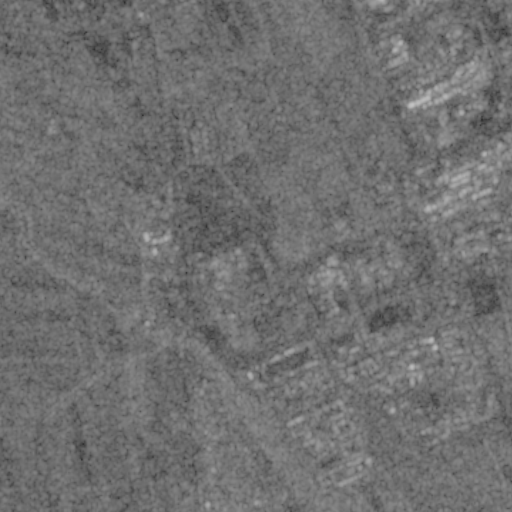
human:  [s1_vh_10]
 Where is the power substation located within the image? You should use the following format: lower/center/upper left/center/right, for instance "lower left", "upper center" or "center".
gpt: The power substation is located in the lower right of the image.
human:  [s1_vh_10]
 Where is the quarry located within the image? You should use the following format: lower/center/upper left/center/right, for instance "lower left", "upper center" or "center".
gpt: The quarry is located in the center right of the image.
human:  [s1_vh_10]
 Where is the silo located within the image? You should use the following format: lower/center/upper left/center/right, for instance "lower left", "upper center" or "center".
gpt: The silo is located in the lower right of the image.
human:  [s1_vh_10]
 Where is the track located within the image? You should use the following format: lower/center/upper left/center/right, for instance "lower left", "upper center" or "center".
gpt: The track is located in the upper center of the image.
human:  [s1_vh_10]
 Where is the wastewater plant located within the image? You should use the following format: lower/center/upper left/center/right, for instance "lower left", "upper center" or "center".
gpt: The wastewater plant is located in the upper right of the image.
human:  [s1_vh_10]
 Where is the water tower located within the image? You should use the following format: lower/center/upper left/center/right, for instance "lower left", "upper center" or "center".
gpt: The water tower is located in the lower center of the image.
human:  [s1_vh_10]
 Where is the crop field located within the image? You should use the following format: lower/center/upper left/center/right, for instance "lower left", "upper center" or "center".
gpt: There is no crop field in the image.

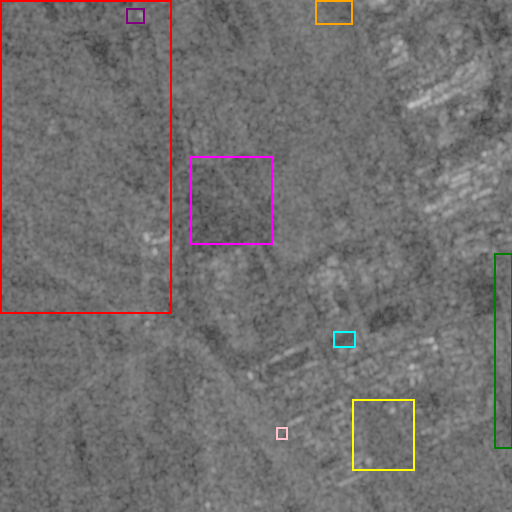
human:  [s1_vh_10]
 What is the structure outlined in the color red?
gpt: The structure outlined in red is a crop field.
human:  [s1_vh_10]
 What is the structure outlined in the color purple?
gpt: The structure outlined in purple is a gas station.
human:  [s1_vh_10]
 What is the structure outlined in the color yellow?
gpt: The structure outlined in yellow is a park.
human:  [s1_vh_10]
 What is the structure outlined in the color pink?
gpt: The structure outlined in pink is a parking lot.
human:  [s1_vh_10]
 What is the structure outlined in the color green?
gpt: The structure outlined in green is a quarry.
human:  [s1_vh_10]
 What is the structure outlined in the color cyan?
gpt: The structure outlined in cyan is a stadium.
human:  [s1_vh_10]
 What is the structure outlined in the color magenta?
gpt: The structure outlined in magenta is a track.
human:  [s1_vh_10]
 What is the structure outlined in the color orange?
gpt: The structure outlined in orange is a wastewater plant.
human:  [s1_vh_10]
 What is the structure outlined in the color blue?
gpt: There is no blue outline.